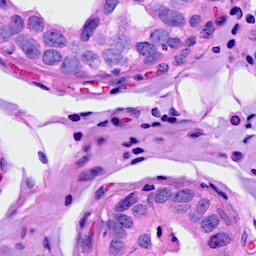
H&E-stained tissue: Breast